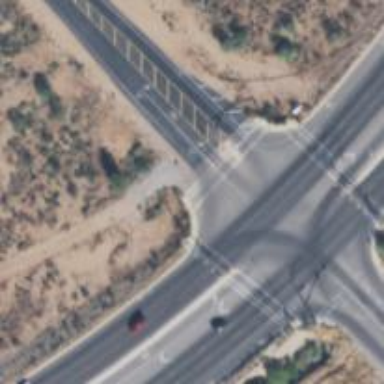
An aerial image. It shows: Marked road crossing.